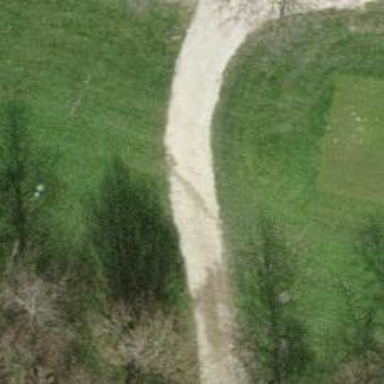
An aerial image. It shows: Designated golf cartpath along service road.